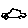
Label: car